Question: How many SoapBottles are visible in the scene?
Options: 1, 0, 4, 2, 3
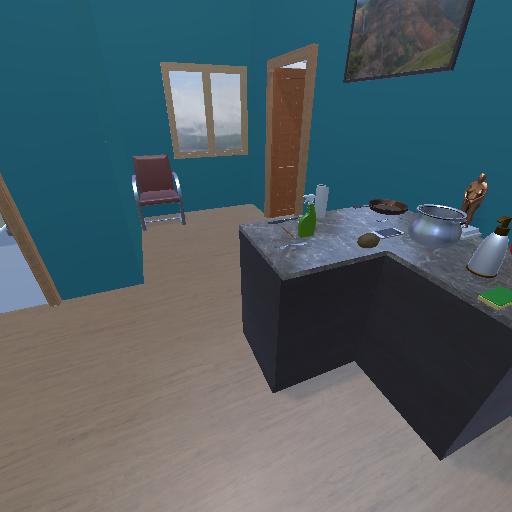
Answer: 1